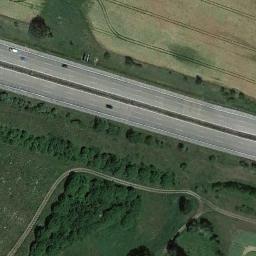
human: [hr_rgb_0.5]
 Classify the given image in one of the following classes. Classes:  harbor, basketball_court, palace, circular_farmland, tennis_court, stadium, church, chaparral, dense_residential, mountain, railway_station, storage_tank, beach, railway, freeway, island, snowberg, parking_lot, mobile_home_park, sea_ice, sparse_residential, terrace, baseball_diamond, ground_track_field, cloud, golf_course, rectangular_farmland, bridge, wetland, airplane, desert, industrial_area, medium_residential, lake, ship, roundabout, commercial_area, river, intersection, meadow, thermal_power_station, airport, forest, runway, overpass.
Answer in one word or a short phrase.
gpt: freeway